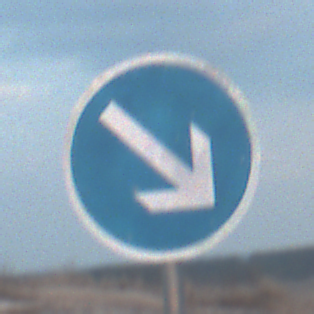
Verkehrszeichen: VorgeschriebeneVorbeifahrtRechts
Umgebung: Outdoor, Beach
Tageszeit: SunriseSunset
Wetter: PartlyCloudy
Licht: Natural
Jahreszeit: NotSpecified
Kontrast: MediumContrast